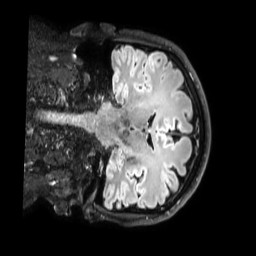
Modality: FLAIR
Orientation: coronal
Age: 41
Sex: male
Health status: healthy
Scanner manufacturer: philips
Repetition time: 4.8 s
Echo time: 0.2985 s